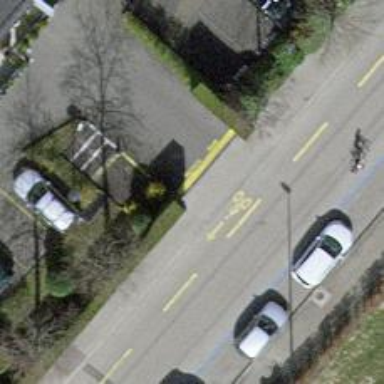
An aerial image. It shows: Bicycle parking area.